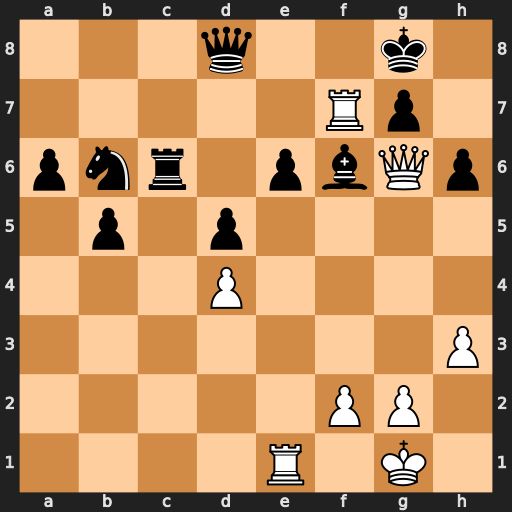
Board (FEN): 3q2k1/5Rp1/pnr1pbQp/1p1p4/3P4/7P/5PP1/4R1K1
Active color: w
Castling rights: -
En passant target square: -
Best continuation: Rxf6 Qxf6 Qe8+ Kh7 Qxc6